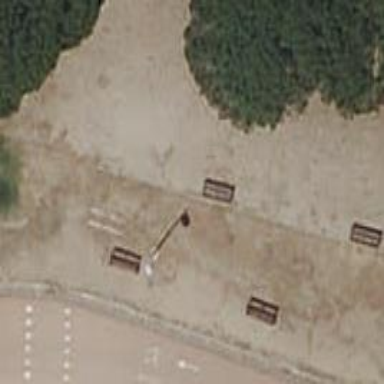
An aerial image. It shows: Playground area for leisure land.